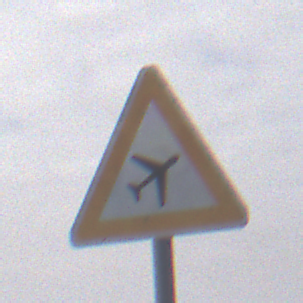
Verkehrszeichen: FlugbetriebLinks
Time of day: Midday
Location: Outdoor (Nature)
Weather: PartlyCloudy
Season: NotSpecified
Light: Natural